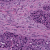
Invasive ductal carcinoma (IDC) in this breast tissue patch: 1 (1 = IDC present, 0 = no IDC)